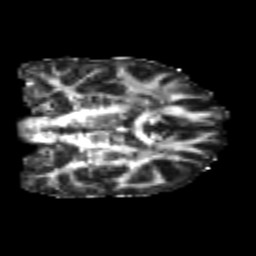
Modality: FA
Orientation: coronal
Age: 20
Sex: male
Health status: healthy
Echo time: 0.074 s